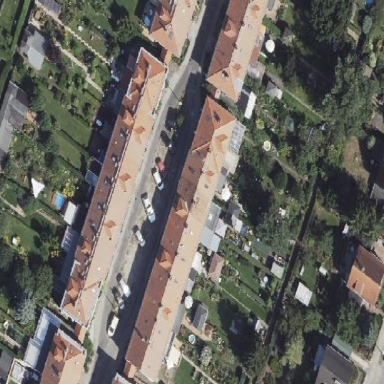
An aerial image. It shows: Terrace building with hipped roof.